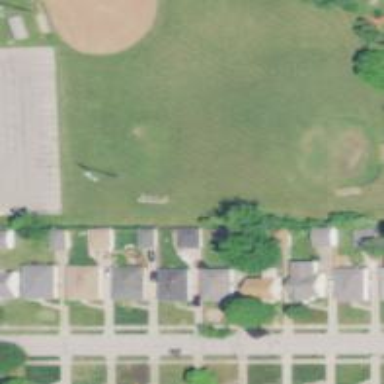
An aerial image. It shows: Baseball pitch for leisure and sports activities.